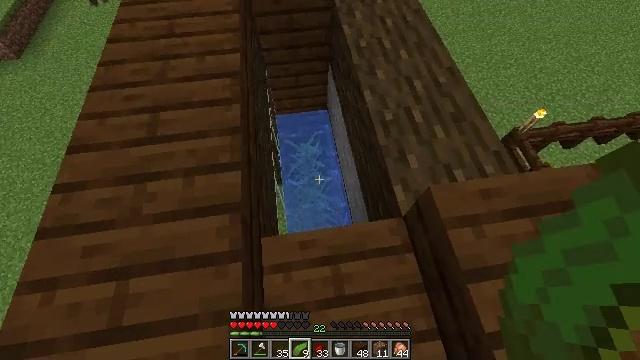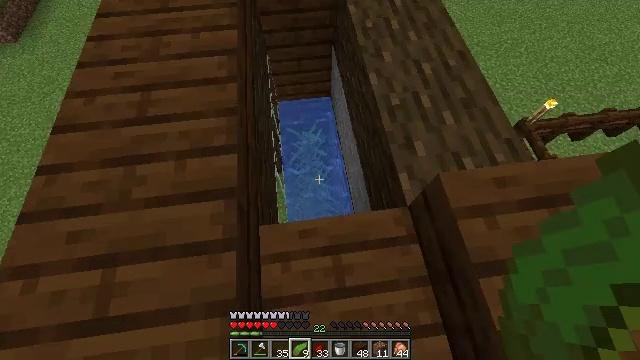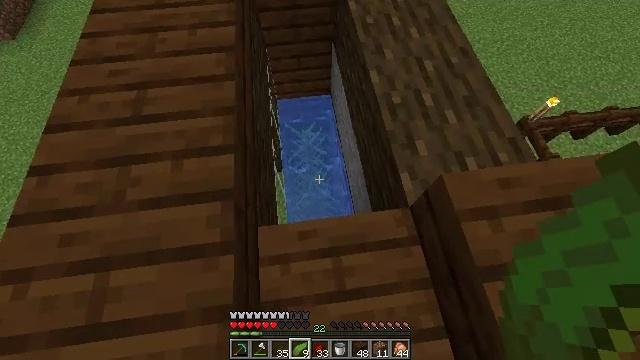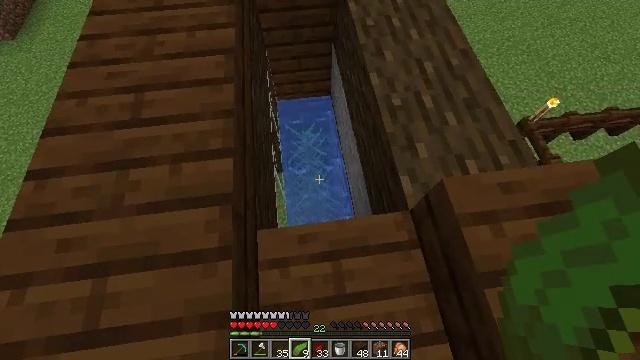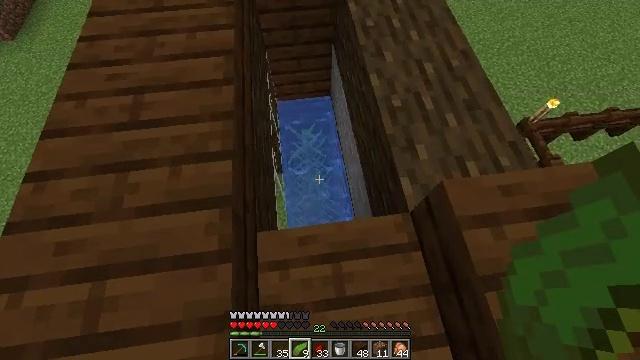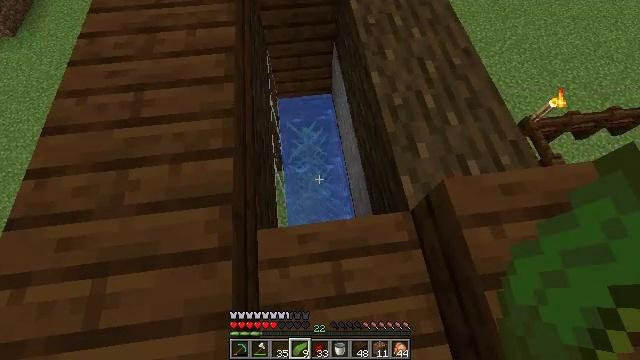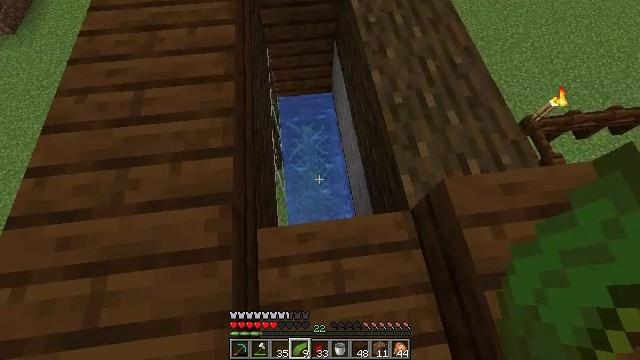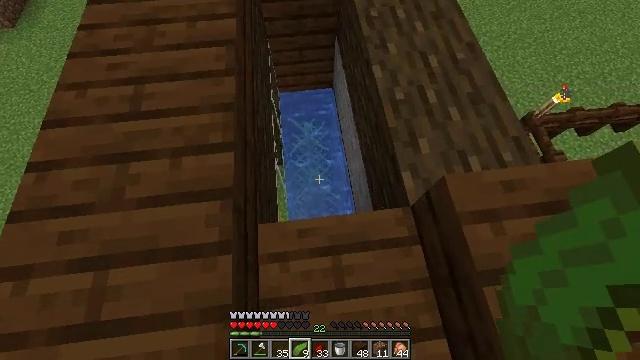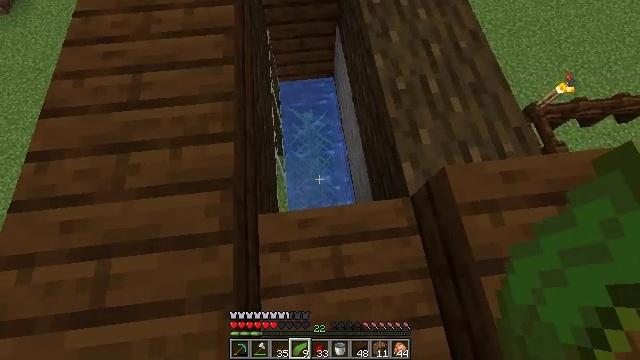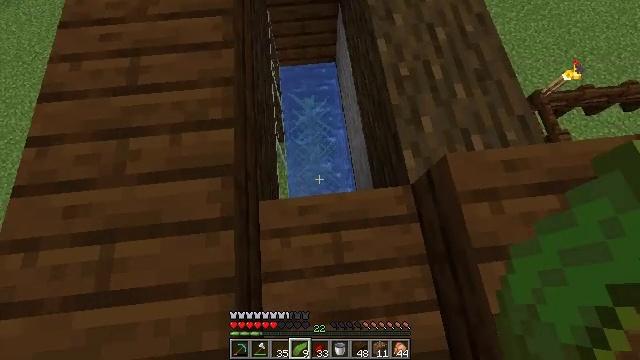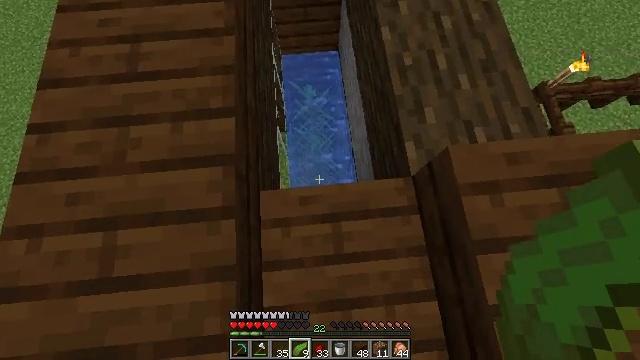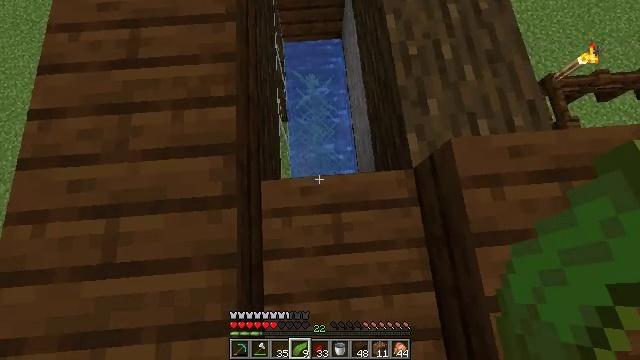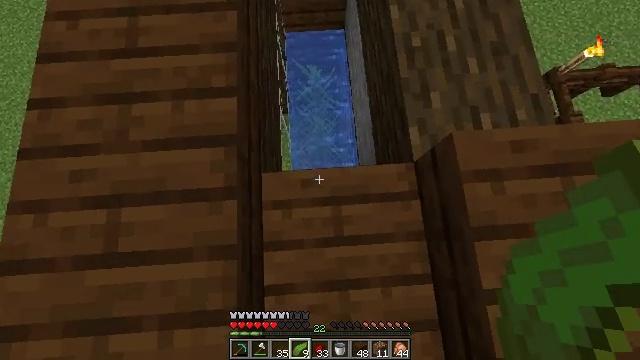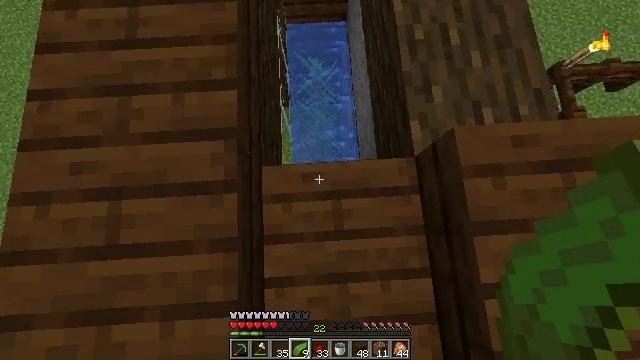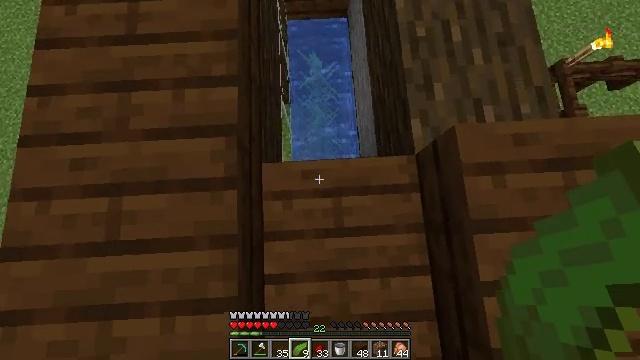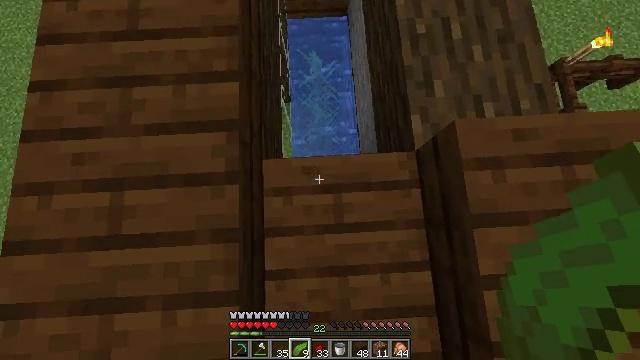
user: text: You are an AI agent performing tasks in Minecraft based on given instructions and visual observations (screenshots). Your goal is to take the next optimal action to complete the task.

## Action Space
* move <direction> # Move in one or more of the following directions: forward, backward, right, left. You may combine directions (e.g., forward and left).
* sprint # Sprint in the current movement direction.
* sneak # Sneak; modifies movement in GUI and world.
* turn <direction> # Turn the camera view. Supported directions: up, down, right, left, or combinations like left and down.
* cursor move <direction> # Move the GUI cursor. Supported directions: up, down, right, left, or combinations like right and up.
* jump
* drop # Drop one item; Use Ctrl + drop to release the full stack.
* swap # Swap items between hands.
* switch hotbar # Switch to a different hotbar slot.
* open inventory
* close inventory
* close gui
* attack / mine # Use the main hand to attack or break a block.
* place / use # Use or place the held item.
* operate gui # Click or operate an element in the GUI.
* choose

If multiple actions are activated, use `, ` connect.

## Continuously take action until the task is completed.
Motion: motion action
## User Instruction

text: Mine dark oak planks.
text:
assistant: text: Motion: turn down
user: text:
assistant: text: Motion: no_op
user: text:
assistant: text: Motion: no_op
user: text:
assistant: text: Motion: no_op
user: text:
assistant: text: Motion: no_op
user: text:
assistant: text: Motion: no_op
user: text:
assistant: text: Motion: no_op
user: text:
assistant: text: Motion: turn down
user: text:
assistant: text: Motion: turn down
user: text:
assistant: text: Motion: turn down
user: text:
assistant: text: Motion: turn down
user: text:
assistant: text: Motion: turn down
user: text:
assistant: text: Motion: turn down
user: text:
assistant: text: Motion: no_op
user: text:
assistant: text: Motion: move back
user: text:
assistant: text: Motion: move back
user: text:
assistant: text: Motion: no_op
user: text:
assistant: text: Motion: no_op
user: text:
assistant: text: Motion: no_op
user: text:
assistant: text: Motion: no_op
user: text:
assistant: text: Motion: no_op
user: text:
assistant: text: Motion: no_op
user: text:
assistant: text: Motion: no_op
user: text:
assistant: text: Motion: no_op
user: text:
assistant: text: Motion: no_op
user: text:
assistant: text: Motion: no_op
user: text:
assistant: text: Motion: no_op
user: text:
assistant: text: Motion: no_op
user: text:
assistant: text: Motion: no_op
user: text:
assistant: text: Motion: no_op